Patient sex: M
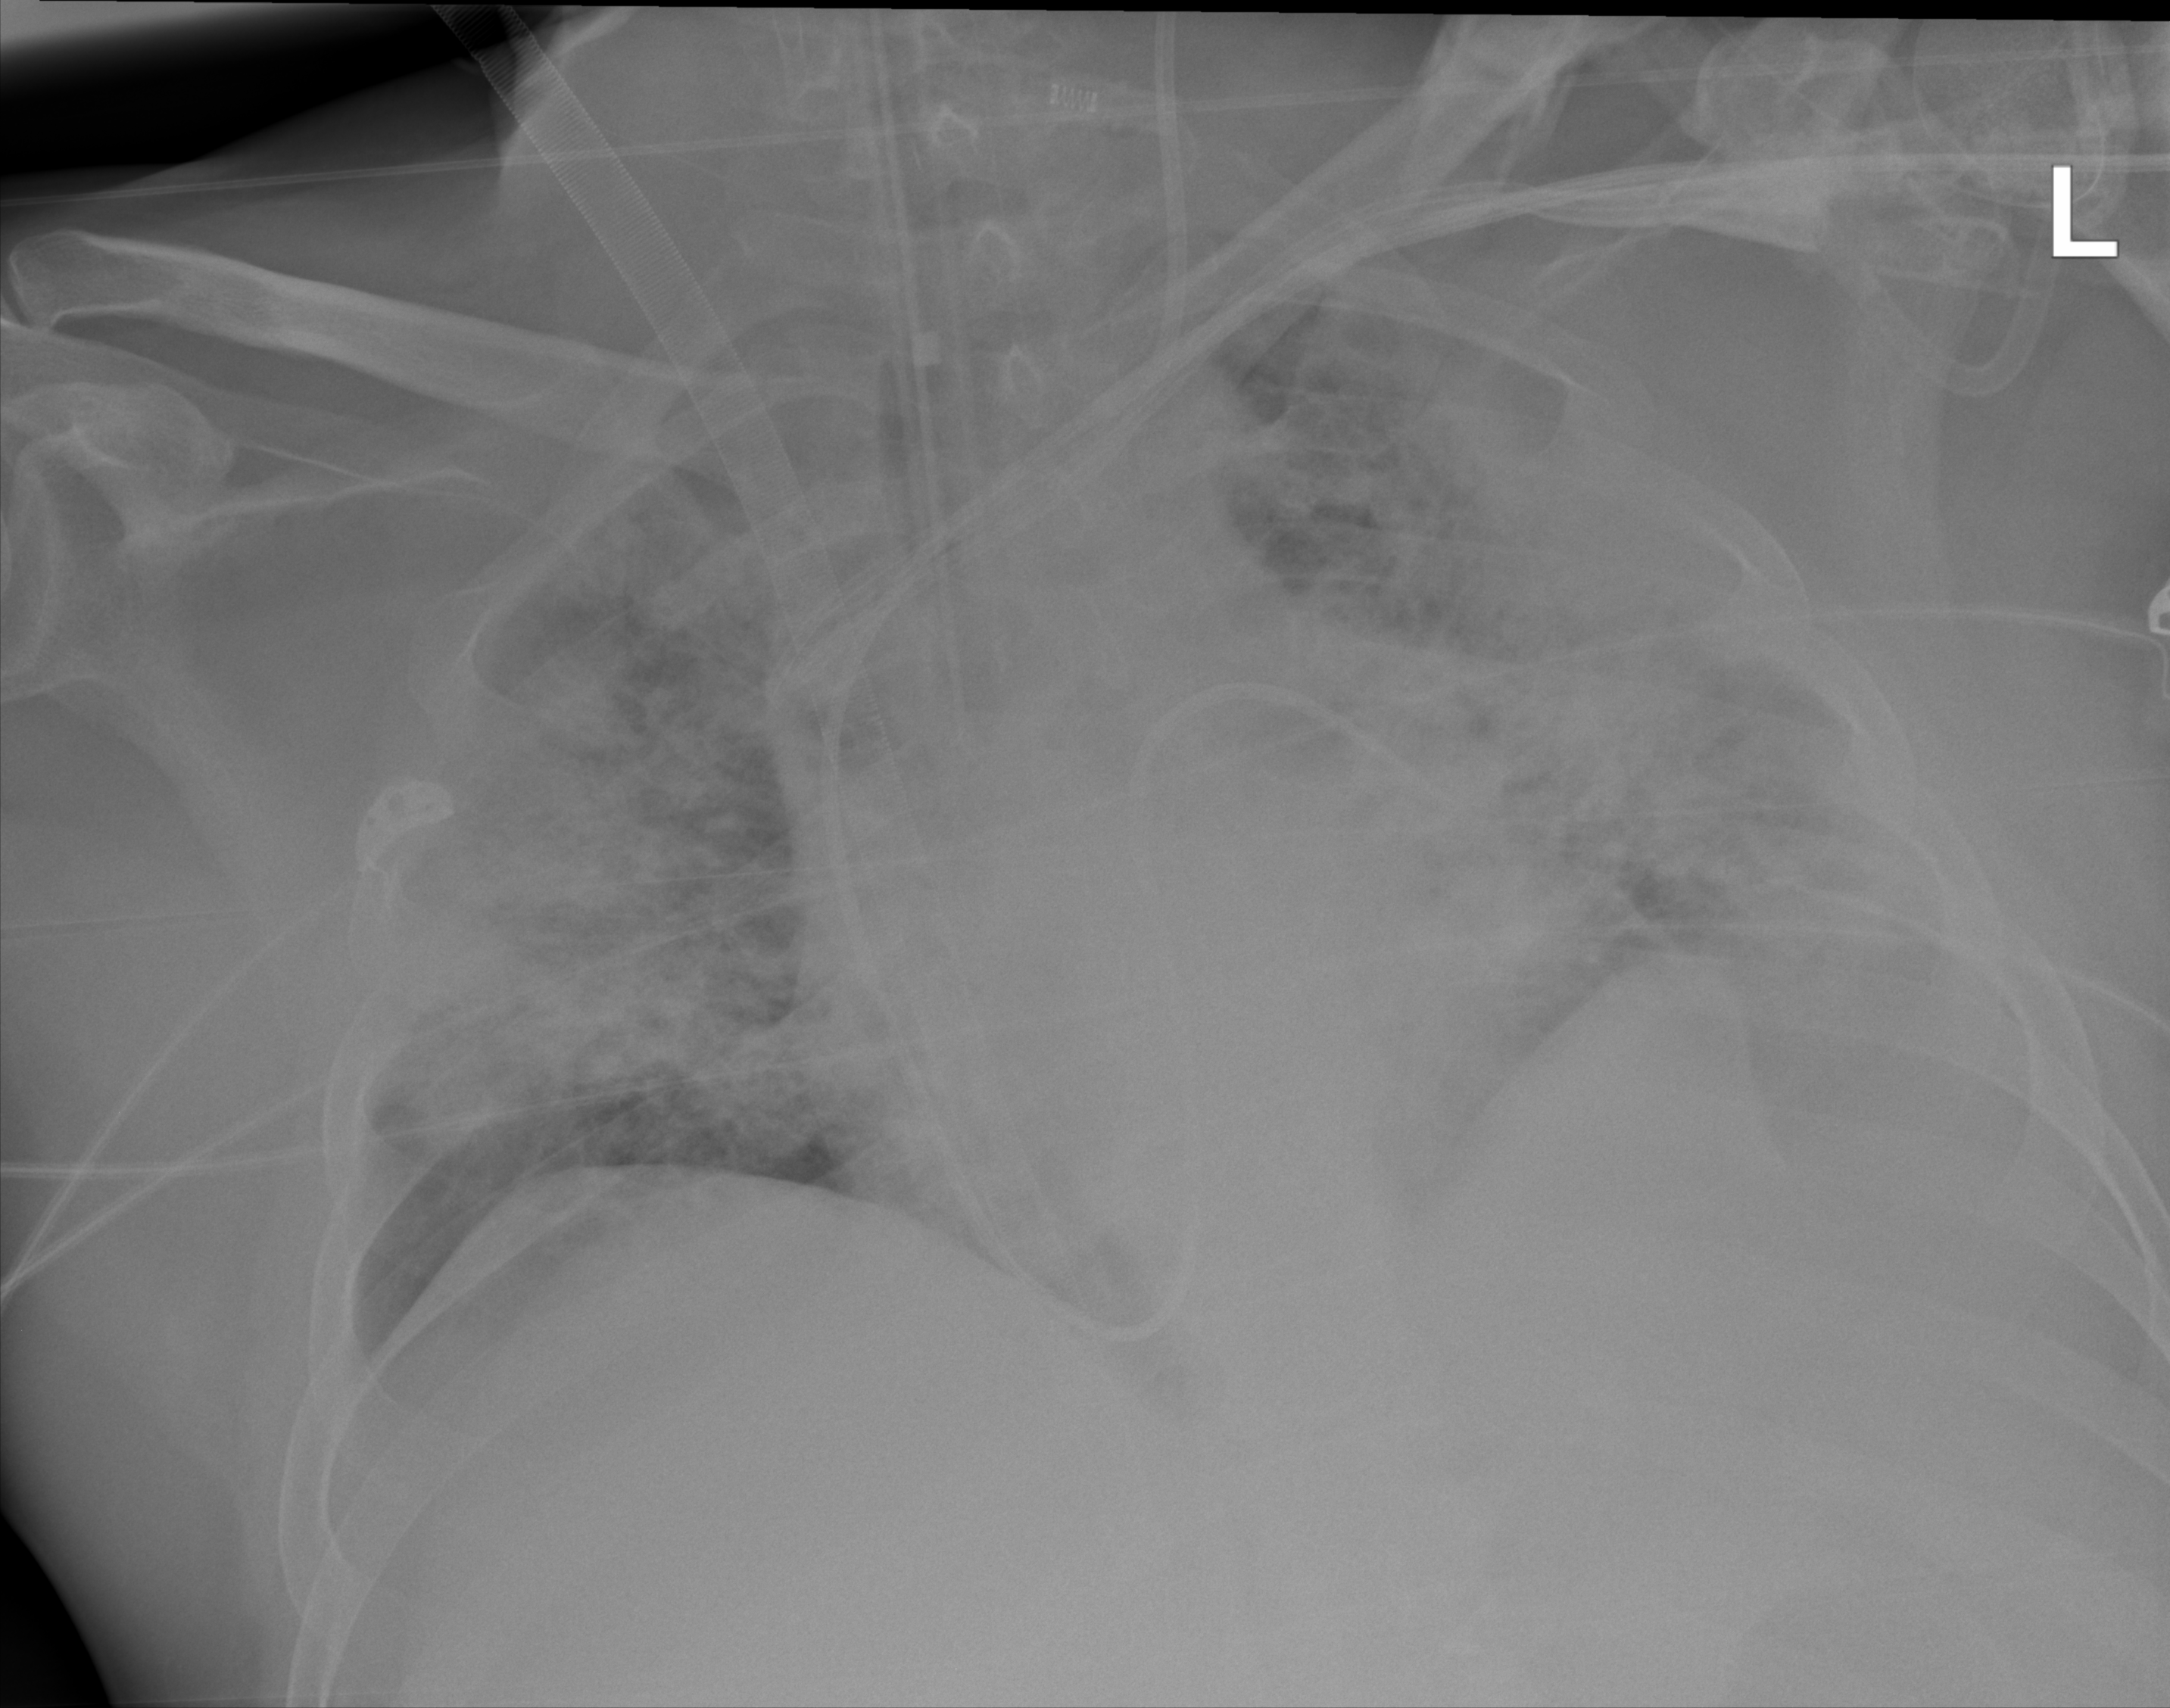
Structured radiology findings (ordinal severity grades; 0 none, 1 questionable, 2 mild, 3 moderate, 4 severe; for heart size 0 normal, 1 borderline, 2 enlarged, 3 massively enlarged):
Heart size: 2
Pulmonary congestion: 2
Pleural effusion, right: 0
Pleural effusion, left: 0
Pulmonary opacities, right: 4
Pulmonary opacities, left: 4
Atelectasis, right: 3
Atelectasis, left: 3